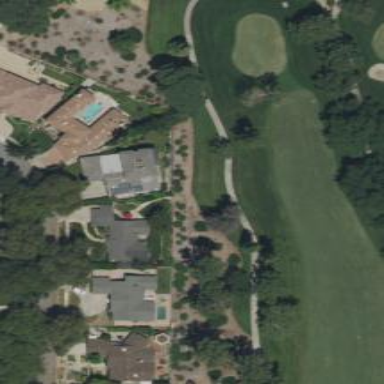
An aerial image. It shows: Pathway for golfing.